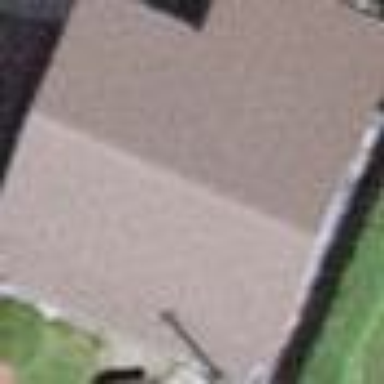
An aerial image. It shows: Garage building.